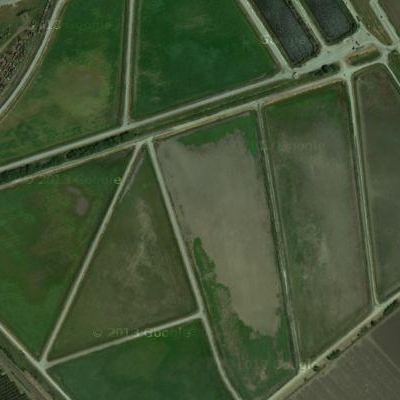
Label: Field